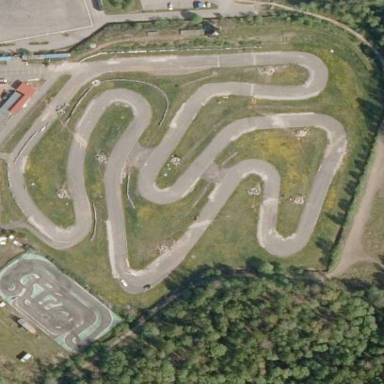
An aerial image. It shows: Karting sports center surrounded by fence.